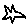
Label: star